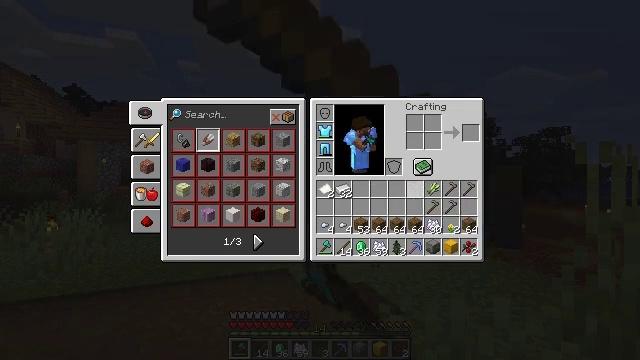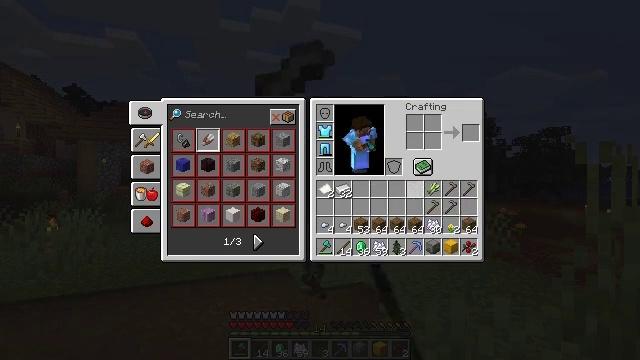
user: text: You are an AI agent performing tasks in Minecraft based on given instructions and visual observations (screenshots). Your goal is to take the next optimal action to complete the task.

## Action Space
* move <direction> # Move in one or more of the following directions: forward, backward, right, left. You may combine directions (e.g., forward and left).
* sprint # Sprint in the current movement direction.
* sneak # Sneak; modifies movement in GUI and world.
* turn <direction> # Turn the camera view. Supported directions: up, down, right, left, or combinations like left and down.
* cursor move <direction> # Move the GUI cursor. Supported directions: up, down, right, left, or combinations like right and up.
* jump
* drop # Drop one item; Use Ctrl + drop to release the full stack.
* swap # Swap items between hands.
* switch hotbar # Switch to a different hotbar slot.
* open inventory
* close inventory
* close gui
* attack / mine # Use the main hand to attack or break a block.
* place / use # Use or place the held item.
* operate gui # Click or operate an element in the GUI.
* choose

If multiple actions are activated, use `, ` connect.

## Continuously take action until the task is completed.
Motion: motion action
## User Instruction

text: Remove a stone hoe from the inventory.
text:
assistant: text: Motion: sprint
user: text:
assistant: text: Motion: sprint